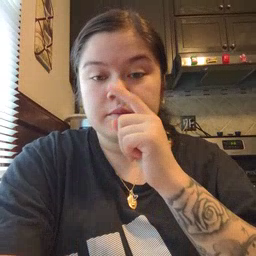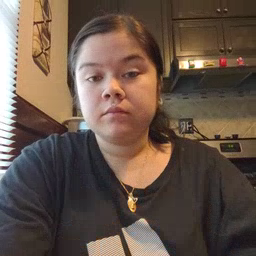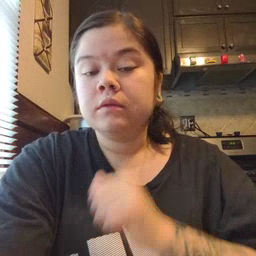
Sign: mouse